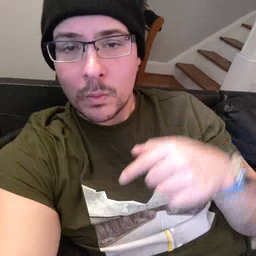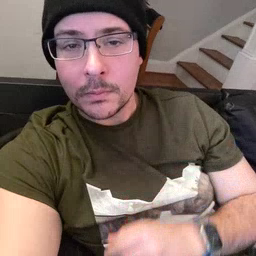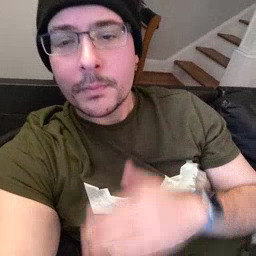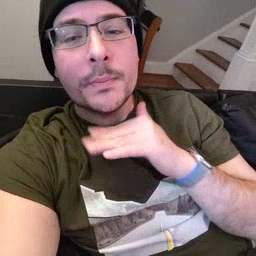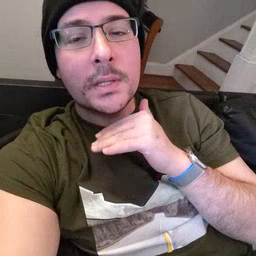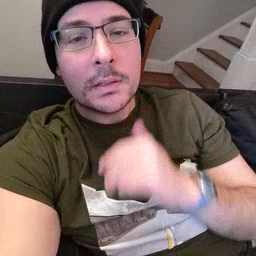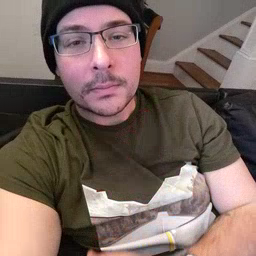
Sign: pig